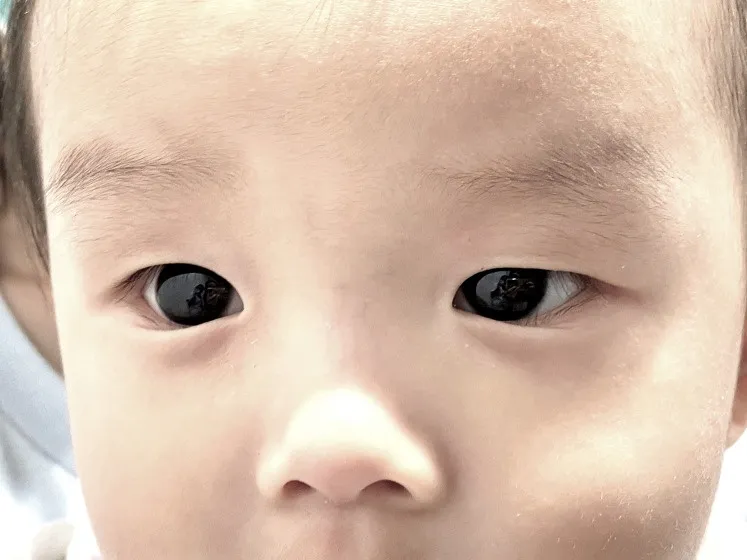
Eye examination 2 weeks after SARS-CoV-2 infection. Clear corneas without bluish discoloration are observed.
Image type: medical_photograph (other_medical_photograph)